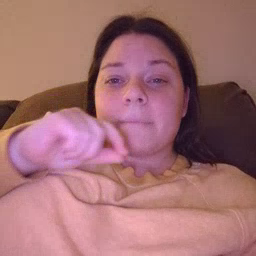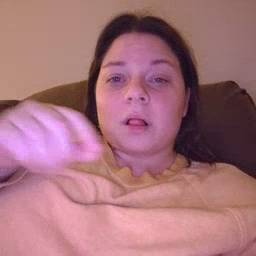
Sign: pencil